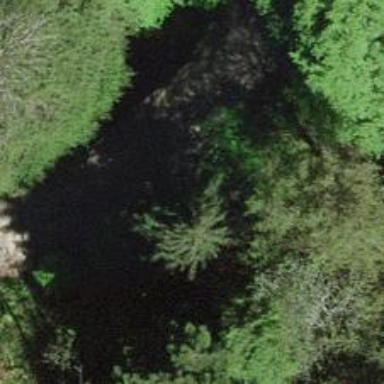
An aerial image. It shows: Culvert tunnel.